Question: '''
echo $OUTPUT->header()
'''
I found this code, but I can't find the page that create the function.
I want to put a progress bar under the button:

I believe it is possible but which file I need to edit?
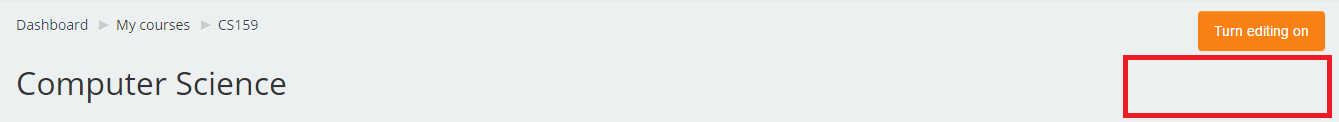
Answer: The header() method is defined in core_renderer class in moodle/lib/outputrenderers.php file. Your theme will be extending this class in an extended class in theme//renderers.php. You can override header() method in that class.